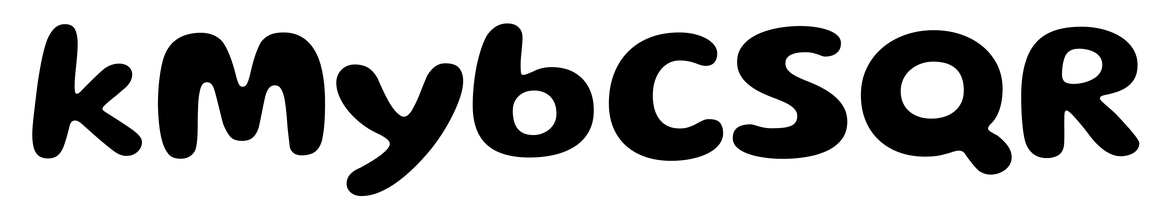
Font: Gluten_SemiBold